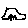
Label: car